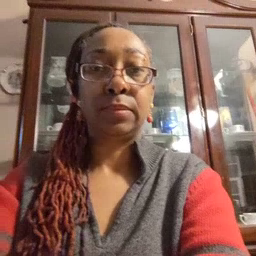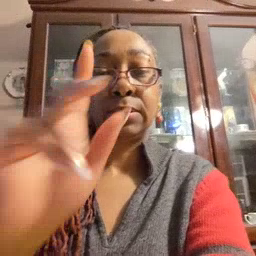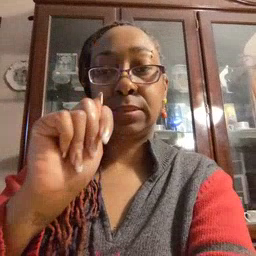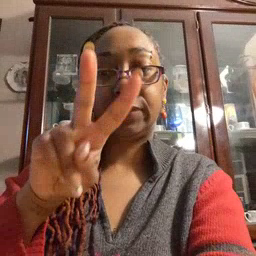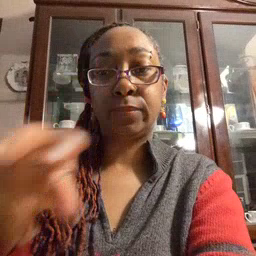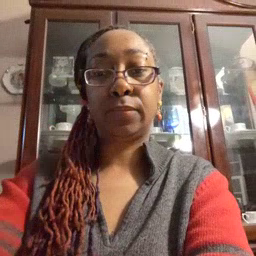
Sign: TV